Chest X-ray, PA view. Patient: 38 years old, sex M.
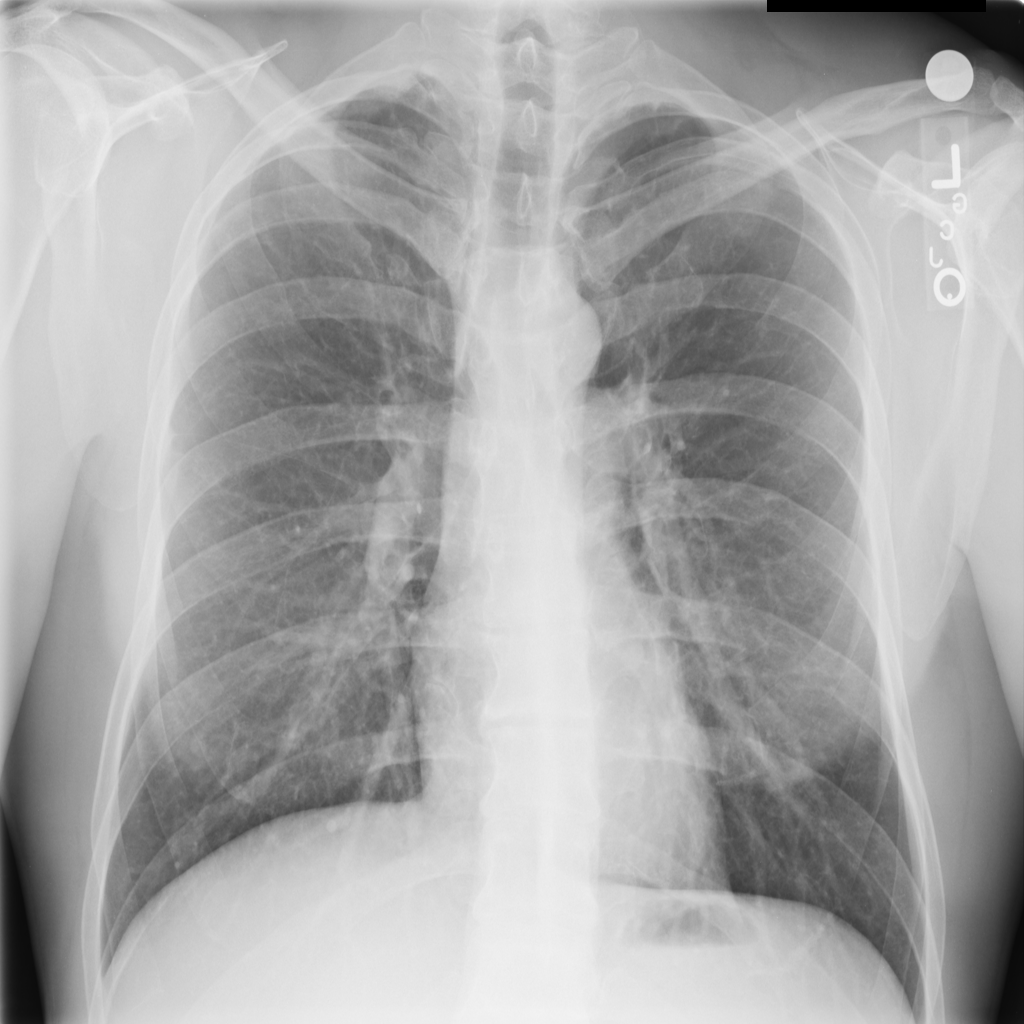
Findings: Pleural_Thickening